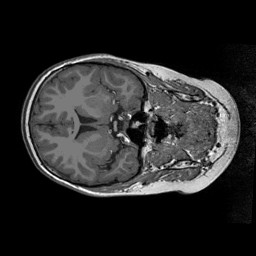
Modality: T1w
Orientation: axial
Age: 8
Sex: male
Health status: ill